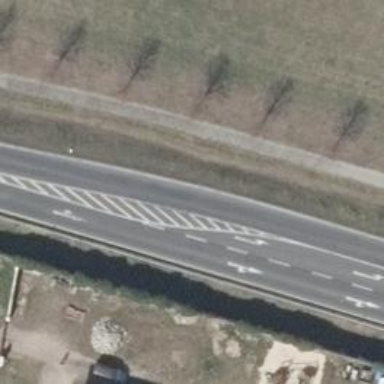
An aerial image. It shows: Secondary road with asphalt surface.